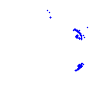
Particle: kaon